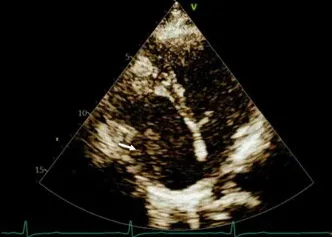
Depicts the right atrium in transthoracic echocardiography with the annotation that RA represents the right atrium. (B) Demonstrates that contrast-enhanced cardiac imaging does not exhibit significant enhancement of the aforementioned mass.
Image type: radiology (ultrasound)